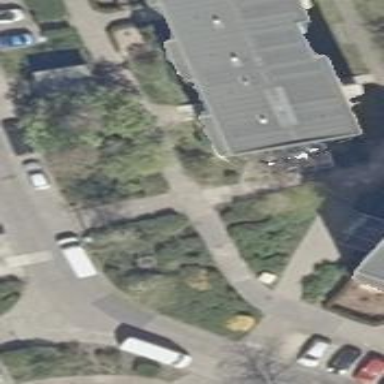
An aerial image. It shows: Footway with concrete surface.